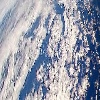
Label: cloud